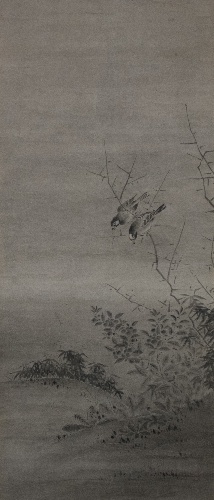
Title: 伝狩野之信筆　花鳥図|Birds and Flowers
Artist: Kano Yukinobu 狩野之信
Artist bio: Japanese, ca. 1513–1575
Date: mid-16th century
Object type: Hanging scroll
Classification: Paintings
Medium: Diptych of hanging scrolls; ink on paper
Culture: Japan
Period: Muromachi period (1392–1573)
Dimensions: 39 1/8 x 16 3/4 in. (99.4 x 42.5 cm)
Department: Asian Art
Credit line: The Howard Mansfield Collection, Purchase, Rogers Fund, 1936
Accession year: 1936
Repository: Metropolitan Museum of Art, New York, NY
Tags: Birds